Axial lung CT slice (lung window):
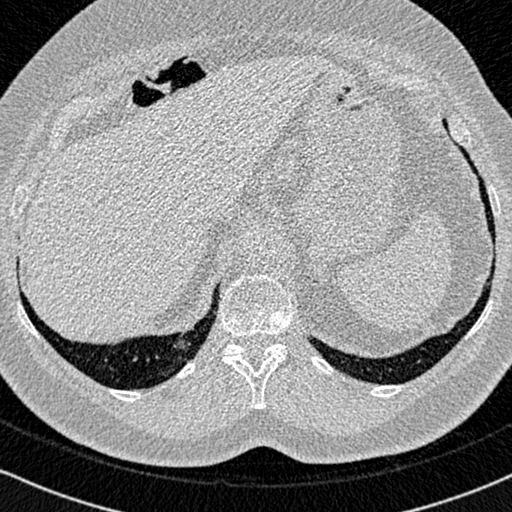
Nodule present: no